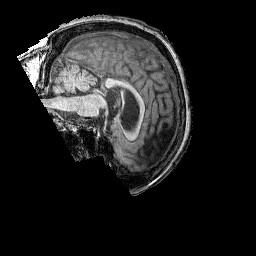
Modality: T1w
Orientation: sagittal
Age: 76
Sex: female
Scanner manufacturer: siemens
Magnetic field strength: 3 T
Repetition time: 2.25 s
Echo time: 0.00415 s